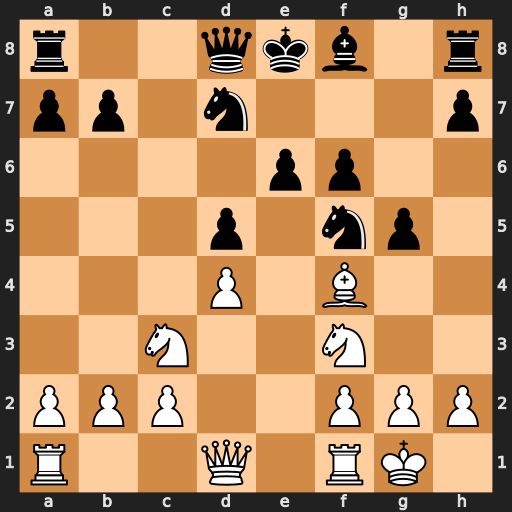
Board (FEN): r2qkb1r/pp1n3p/4pp2/3p1np1/3P1B2/2N2N2/PPP2PPP/R2Q1RK1
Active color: w
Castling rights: kq
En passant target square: -
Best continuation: Nxg5 fxg5 Qh5+ Ke7 Nxd5+